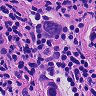
Metastatic tissue present: yes